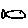
Label: fish